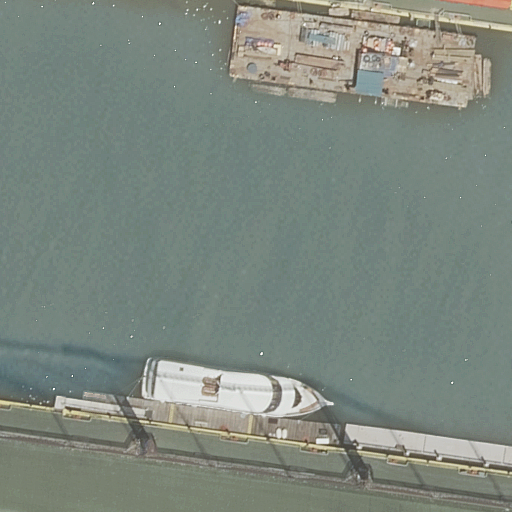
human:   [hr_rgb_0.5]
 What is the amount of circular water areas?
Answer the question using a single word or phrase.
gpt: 0

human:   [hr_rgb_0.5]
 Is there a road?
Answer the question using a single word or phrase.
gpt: yes

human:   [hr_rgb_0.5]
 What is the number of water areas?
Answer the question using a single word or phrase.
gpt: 1

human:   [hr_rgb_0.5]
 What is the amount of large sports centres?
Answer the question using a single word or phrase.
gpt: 1

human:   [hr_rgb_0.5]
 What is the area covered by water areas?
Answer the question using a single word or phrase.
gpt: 8946m2

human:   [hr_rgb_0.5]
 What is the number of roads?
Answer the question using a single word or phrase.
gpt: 2

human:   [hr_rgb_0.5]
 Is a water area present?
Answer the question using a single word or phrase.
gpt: yes

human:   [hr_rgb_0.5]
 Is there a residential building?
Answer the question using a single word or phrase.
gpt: no

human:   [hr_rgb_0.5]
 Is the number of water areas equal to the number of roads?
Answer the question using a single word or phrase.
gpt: no

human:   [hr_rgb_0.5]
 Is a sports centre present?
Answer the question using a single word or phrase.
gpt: yes

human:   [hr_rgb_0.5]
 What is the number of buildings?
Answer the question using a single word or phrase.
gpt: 0

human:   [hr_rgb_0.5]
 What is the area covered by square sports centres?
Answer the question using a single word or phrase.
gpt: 0m2

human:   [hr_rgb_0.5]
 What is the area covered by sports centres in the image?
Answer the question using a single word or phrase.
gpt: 7790m2

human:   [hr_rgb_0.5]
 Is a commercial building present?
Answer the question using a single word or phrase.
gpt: no

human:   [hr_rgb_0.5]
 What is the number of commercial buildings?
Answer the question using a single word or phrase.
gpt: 0

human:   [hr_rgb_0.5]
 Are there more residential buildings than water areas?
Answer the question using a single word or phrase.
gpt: no

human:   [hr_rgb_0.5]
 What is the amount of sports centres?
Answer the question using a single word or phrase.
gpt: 1

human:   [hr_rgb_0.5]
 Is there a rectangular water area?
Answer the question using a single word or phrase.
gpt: yes

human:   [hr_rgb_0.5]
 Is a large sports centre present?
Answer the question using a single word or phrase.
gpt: yes

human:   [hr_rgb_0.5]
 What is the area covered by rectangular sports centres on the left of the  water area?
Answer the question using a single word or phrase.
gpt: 0m2

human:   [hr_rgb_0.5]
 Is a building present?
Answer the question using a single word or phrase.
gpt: no

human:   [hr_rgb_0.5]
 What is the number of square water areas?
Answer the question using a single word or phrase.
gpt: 0

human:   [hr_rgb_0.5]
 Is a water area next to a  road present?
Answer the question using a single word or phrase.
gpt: yes

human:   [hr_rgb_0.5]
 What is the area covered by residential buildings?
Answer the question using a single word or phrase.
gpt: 0m2

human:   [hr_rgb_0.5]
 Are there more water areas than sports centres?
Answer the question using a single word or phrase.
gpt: no

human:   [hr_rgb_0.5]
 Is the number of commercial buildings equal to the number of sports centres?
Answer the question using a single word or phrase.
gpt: no

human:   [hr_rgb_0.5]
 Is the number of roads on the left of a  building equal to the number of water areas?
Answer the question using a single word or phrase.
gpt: no

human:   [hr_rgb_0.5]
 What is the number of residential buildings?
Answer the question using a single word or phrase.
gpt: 0

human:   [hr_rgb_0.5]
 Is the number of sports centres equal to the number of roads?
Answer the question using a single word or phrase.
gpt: no

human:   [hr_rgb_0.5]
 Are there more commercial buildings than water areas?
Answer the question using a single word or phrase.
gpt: no

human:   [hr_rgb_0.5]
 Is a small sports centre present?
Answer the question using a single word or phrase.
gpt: no

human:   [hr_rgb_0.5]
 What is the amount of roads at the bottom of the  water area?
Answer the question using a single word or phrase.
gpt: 1

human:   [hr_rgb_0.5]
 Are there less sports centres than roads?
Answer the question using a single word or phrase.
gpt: yes

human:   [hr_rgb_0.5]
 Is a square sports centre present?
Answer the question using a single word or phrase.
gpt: no

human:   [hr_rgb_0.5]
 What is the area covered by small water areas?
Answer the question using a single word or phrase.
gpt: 0m2

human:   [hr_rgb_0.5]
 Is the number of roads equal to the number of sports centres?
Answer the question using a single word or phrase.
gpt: no

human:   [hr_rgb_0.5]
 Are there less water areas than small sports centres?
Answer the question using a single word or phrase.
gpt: no

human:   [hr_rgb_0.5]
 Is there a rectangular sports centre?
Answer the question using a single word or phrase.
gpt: no

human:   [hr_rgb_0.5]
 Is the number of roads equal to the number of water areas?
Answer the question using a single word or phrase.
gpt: no

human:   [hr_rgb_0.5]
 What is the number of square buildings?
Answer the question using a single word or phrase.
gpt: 0

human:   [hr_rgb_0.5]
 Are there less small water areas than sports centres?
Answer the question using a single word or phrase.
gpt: yes

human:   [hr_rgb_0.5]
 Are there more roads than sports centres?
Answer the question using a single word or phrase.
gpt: yes

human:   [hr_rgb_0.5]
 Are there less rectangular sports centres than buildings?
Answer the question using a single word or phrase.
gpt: no

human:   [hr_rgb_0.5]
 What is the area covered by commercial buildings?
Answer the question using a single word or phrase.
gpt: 0m2

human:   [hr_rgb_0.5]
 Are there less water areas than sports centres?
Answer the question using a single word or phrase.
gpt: no

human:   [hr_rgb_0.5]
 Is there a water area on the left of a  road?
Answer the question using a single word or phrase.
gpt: no

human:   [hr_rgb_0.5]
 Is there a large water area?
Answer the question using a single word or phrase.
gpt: yes

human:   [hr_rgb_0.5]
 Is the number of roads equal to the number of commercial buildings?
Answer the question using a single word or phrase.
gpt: no

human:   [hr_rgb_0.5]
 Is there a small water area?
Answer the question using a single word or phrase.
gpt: no

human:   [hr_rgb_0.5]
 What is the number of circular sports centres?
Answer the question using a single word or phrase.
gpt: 0

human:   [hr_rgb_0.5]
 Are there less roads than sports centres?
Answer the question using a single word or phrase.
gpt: no

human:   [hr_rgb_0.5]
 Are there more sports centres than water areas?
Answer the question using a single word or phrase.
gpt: no

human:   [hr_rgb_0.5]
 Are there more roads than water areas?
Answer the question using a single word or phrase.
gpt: yes

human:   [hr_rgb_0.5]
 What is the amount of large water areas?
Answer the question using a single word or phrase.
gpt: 1

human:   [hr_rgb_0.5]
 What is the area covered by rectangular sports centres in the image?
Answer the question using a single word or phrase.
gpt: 0m2

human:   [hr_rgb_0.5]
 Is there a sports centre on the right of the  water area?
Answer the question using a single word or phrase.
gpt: yes

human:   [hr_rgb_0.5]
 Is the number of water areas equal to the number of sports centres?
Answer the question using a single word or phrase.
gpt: yes

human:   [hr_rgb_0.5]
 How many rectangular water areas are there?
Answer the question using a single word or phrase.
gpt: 1

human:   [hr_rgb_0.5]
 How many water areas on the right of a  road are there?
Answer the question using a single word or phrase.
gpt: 0

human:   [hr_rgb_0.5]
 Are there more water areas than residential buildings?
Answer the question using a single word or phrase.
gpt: yes

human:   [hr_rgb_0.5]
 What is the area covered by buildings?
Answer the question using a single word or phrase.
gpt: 0m2

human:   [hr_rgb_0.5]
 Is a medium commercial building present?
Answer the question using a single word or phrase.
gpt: no

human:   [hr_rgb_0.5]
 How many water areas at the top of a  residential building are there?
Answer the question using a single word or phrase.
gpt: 0

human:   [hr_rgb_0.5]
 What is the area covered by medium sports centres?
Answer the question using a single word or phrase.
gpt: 0m2